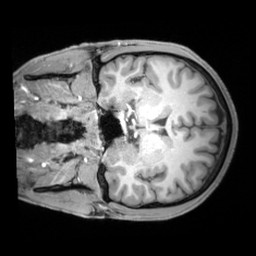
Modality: T1w
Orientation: coronal
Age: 25
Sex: male
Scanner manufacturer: siemens
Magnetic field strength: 3 T
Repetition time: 1.97 s
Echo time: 0.00206 s